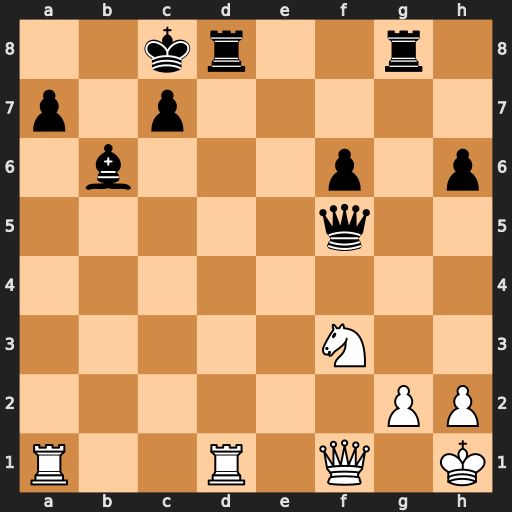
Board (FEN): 2kr2r1/p1p5/1b3p1p/5q2/8/5N2/6PP/R2R1Q1K
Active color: w
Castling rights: -
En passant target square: -
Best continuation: Qa6+ Kb8 Rdb1 Ka8 Rxb6 Rd1+ Rxd1